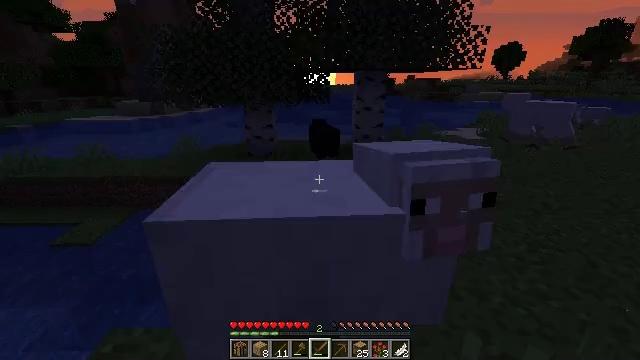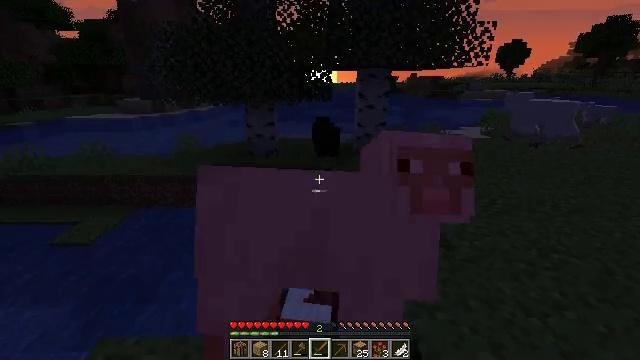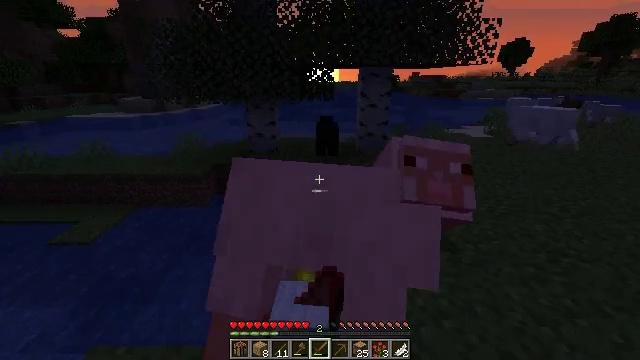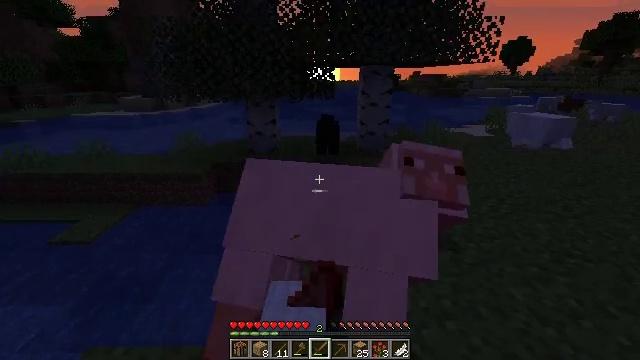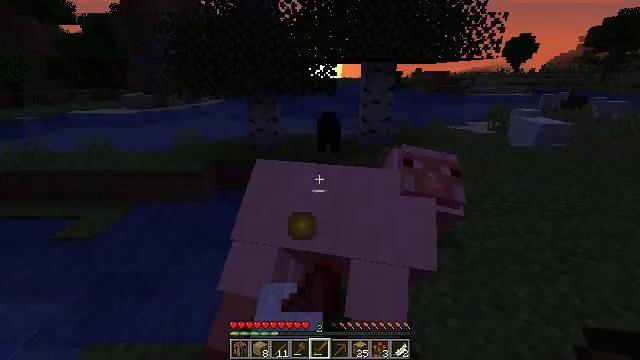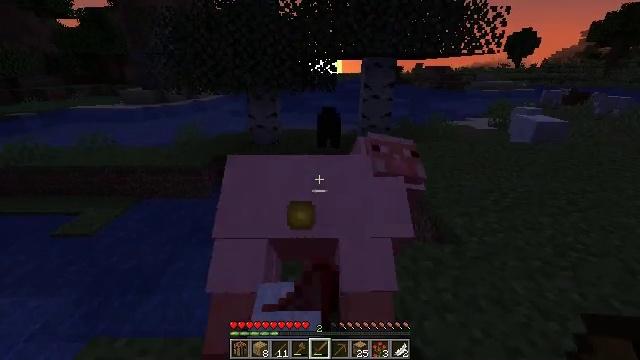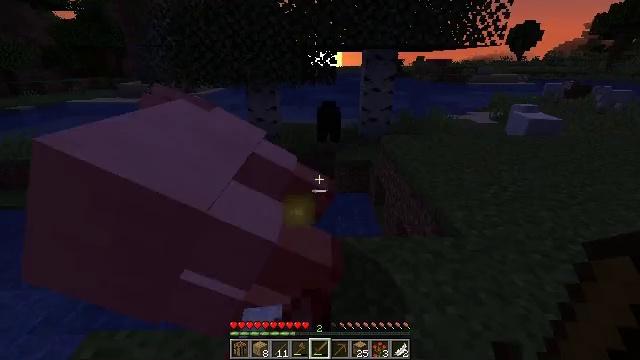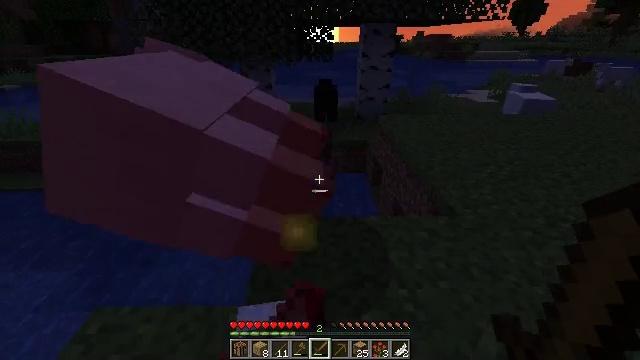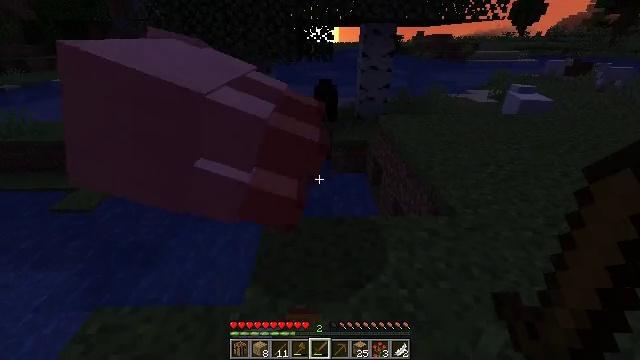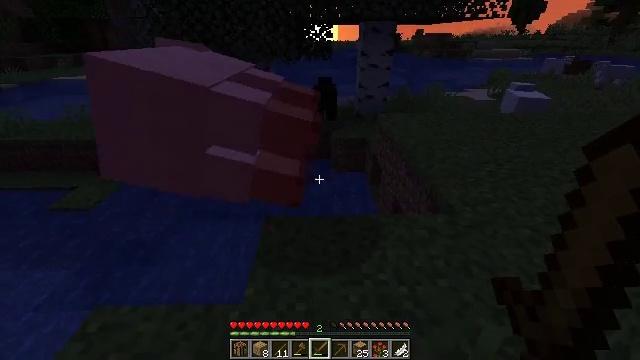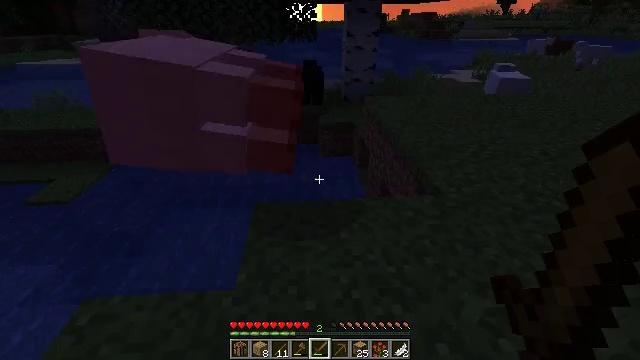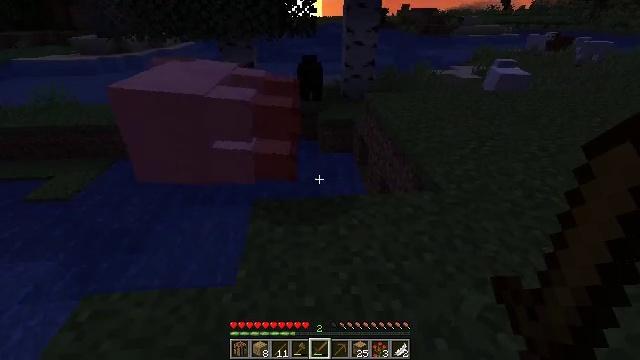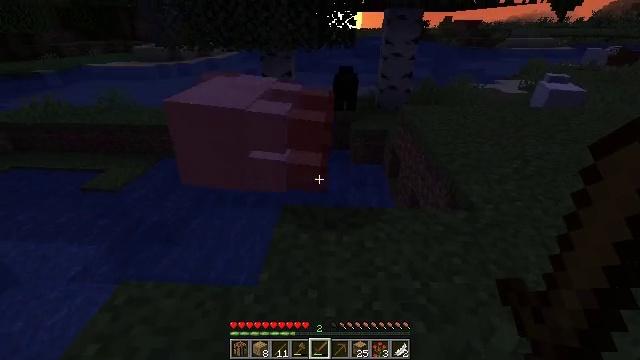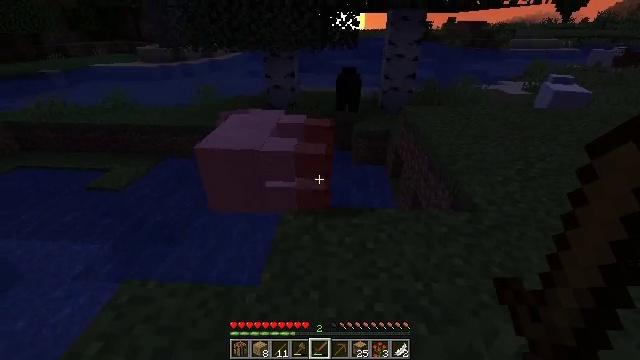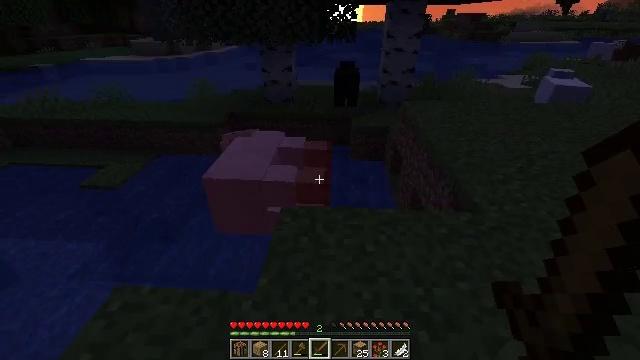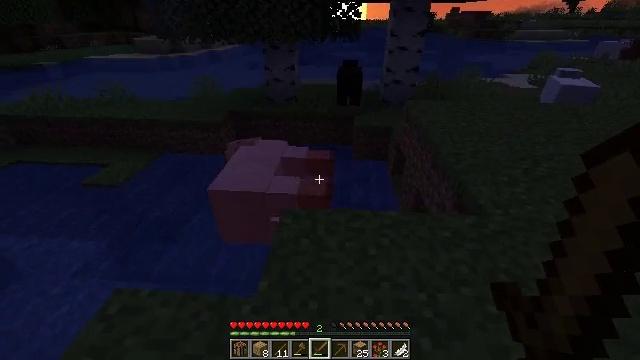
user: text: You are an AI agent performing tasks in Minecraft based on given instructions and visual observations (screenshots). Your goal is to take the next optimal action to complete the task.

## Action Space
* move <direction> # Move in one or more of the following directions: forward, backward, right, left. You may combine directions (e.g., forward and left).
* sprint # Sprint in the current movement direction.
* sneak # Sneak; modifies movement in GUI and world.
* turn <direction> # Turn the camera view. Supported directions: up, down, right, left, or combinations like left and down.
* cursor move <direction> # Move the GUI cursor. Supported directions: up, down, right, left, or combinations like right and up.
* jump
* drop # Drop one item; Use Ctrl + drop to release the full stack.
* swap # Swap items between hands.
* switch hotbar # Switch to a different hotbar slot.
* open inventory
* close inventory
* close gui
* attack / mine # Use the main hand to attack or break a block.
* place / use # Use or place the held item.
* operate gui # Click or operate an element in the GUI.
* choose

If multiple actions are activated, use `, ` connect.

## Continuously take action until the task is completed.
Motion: motion action
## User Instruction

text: Dig up the grass block for dirt.
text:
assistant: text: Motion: no_op
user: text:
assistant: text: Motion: no_op
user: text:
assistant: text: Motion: no_op
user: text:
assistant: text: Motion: no_op
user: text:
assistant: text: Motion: no_op
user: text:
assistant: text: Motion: turn down
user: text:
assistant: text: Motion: turn down
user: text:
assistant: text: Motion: no_op
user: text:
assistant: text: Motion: no_op
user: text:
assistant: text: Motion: turn right and down
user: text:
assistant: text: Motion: no_op
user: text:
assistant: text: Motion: turn left and up
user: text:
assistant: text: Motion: no_op
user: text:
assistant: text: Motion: move forward, turn down
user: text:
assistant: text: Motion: move forward
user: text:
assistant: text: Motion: move forward, turn down
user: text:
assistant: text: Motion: move forward
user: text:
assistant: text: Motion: move forward
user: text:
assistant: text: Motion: move forward
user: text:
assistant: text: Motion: no_op
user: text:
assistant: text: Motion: no_op
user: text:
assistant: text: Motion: no_op
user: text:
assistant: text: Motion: no_op
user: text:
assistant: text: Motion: no_op
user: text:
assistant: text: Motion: turn left and down
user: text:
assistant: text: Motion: turn left and down
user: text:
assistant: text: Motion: turn left and down
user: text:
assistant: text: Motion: turn down
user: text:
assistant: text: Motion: turn down
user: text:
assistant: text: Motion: turn down